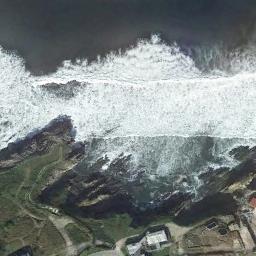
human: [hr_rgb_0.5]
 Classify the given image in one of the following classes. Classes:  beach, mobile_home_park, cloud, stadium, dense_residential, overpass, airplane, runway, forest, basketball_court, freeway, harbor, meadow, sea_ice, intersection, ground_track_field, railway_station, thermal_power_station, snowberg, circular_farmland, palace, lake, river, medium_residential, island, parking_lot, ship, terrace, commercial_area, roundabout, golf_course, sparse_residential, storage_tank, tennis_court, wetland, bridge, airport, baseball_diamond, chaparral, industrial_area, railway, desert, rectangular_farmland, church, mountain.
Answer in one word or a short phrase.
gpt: beach